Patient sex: F
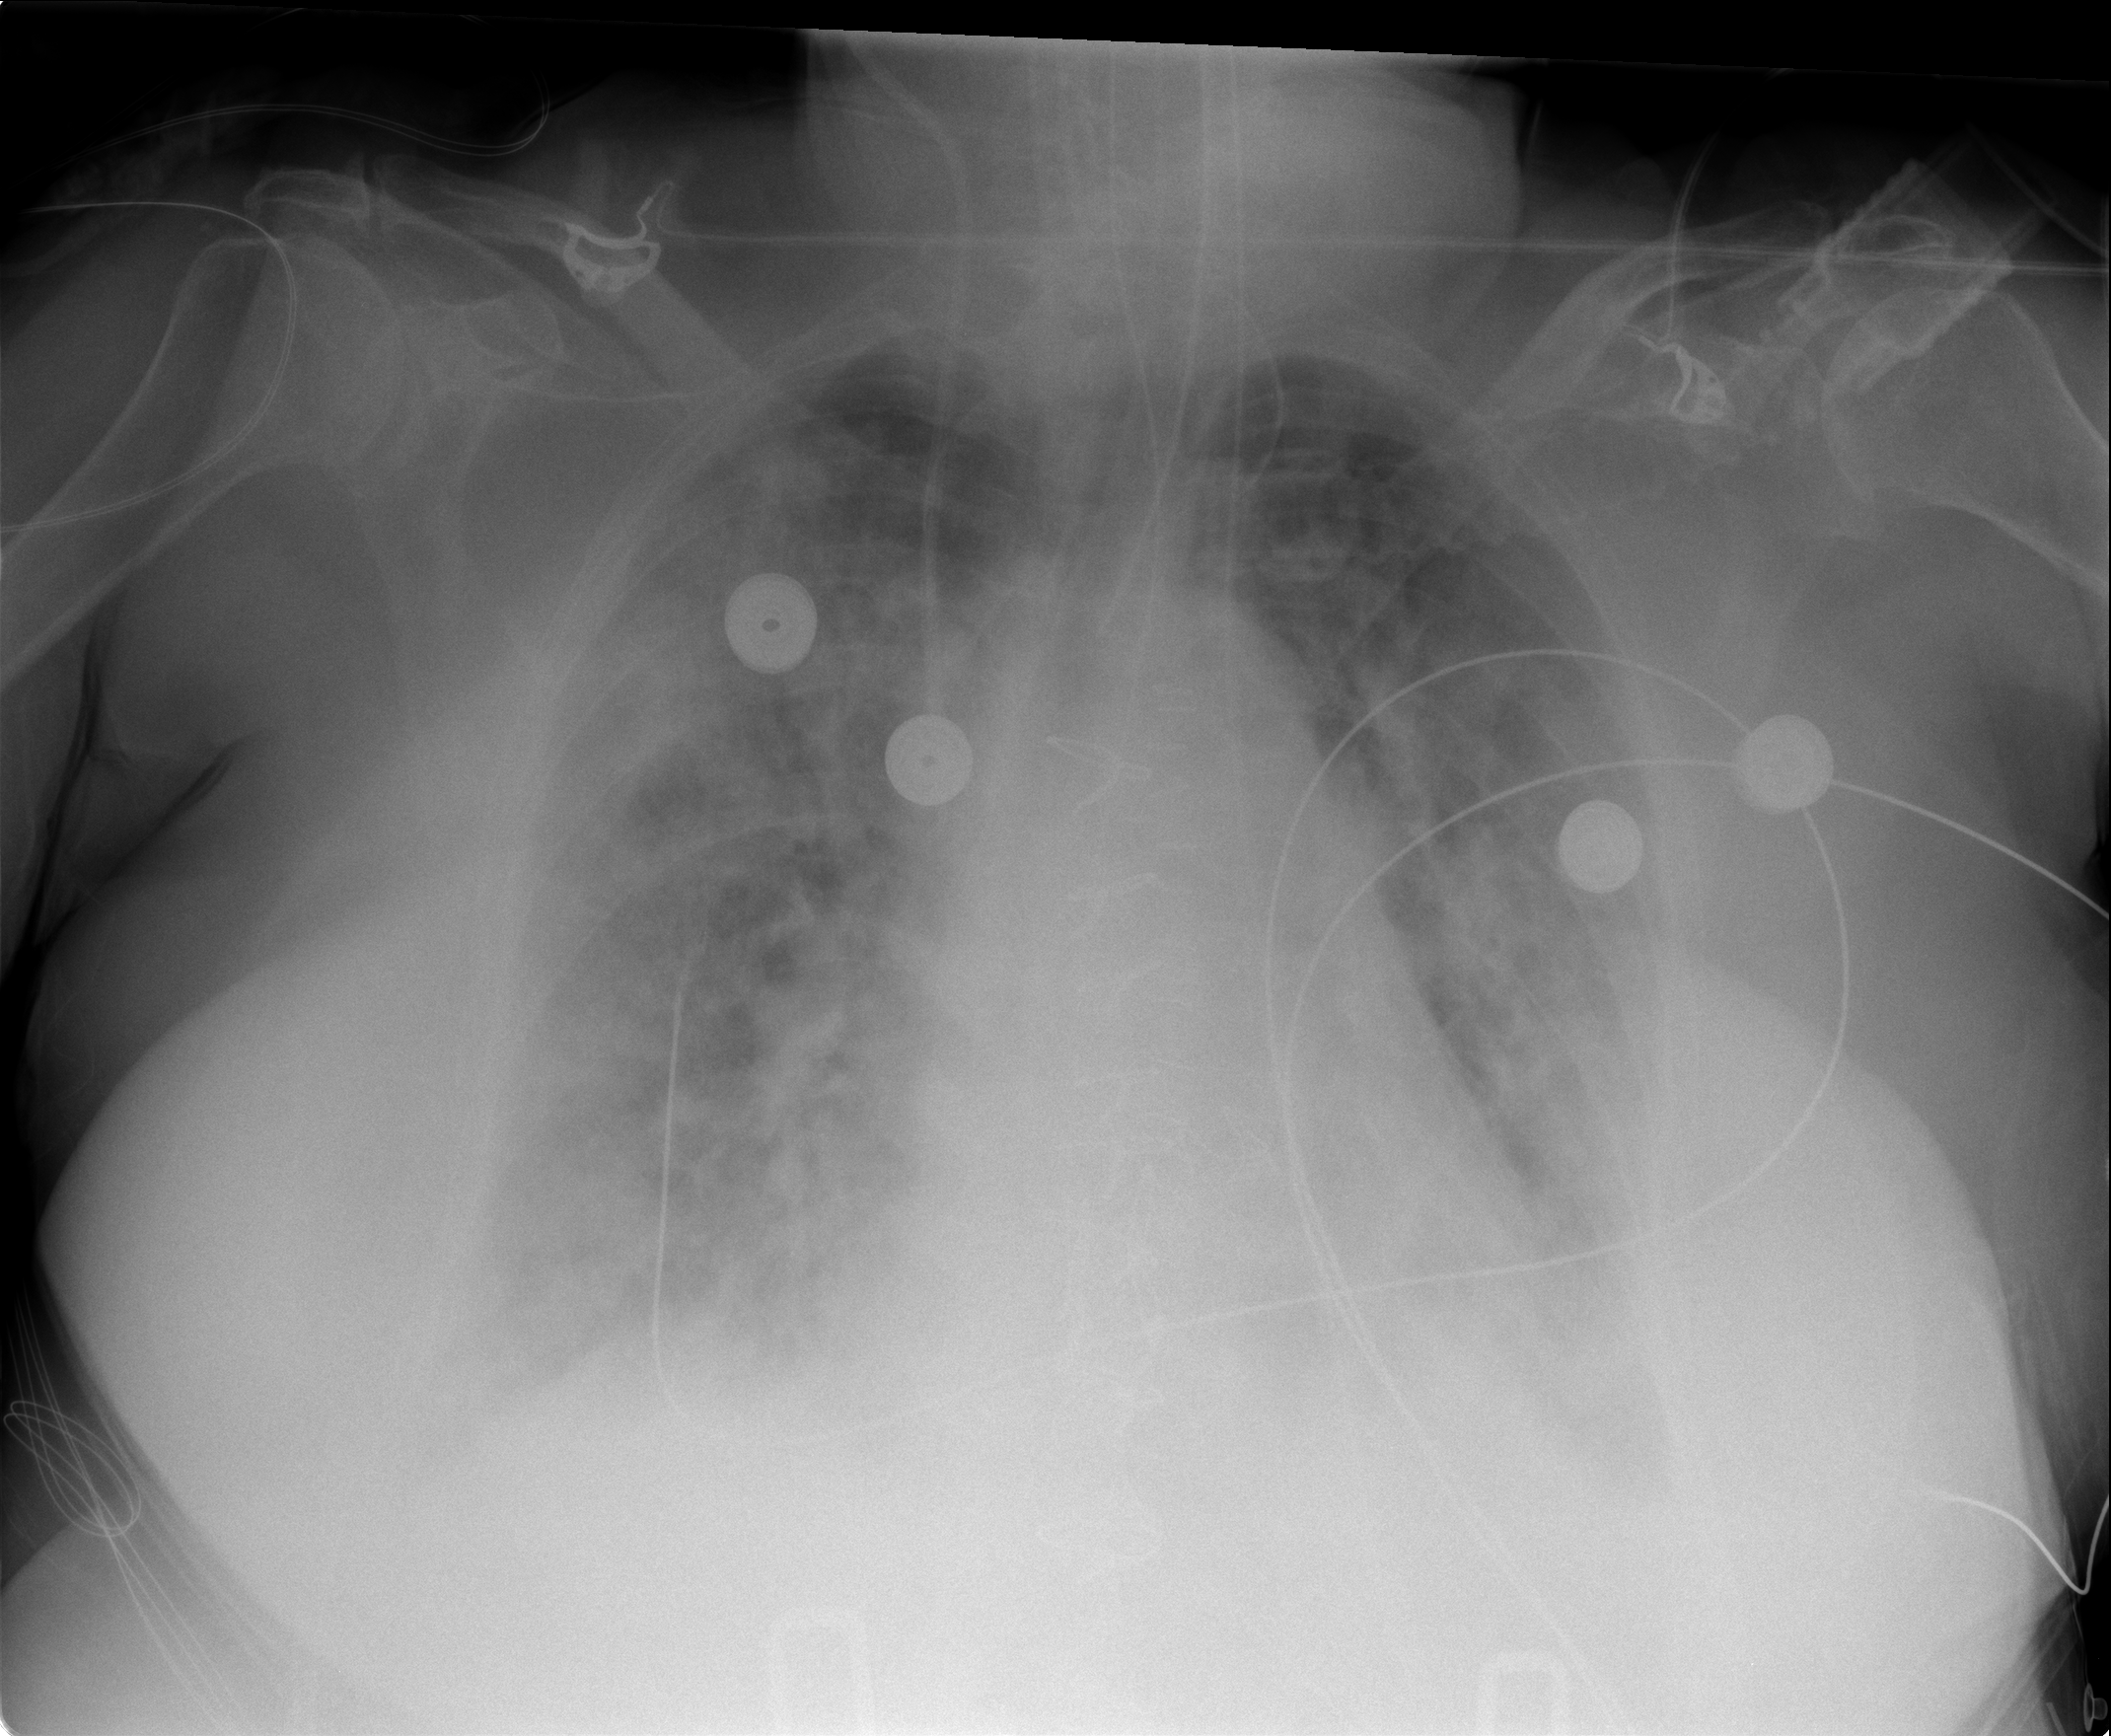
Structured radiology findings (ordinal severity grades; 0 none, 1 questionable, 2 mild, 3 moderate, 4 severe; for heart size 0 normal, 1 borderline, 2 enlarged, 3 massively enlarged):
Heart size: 2
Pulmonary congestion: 3
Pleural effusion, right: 2
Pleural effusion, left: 2
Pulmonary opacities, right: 3
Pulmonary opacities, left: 3
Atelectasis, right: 3
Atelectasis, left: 3